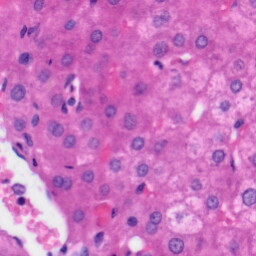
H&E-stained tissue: Liver